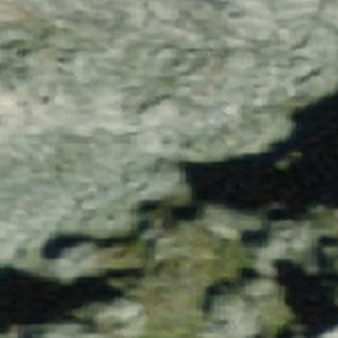
Label: bouldering_area